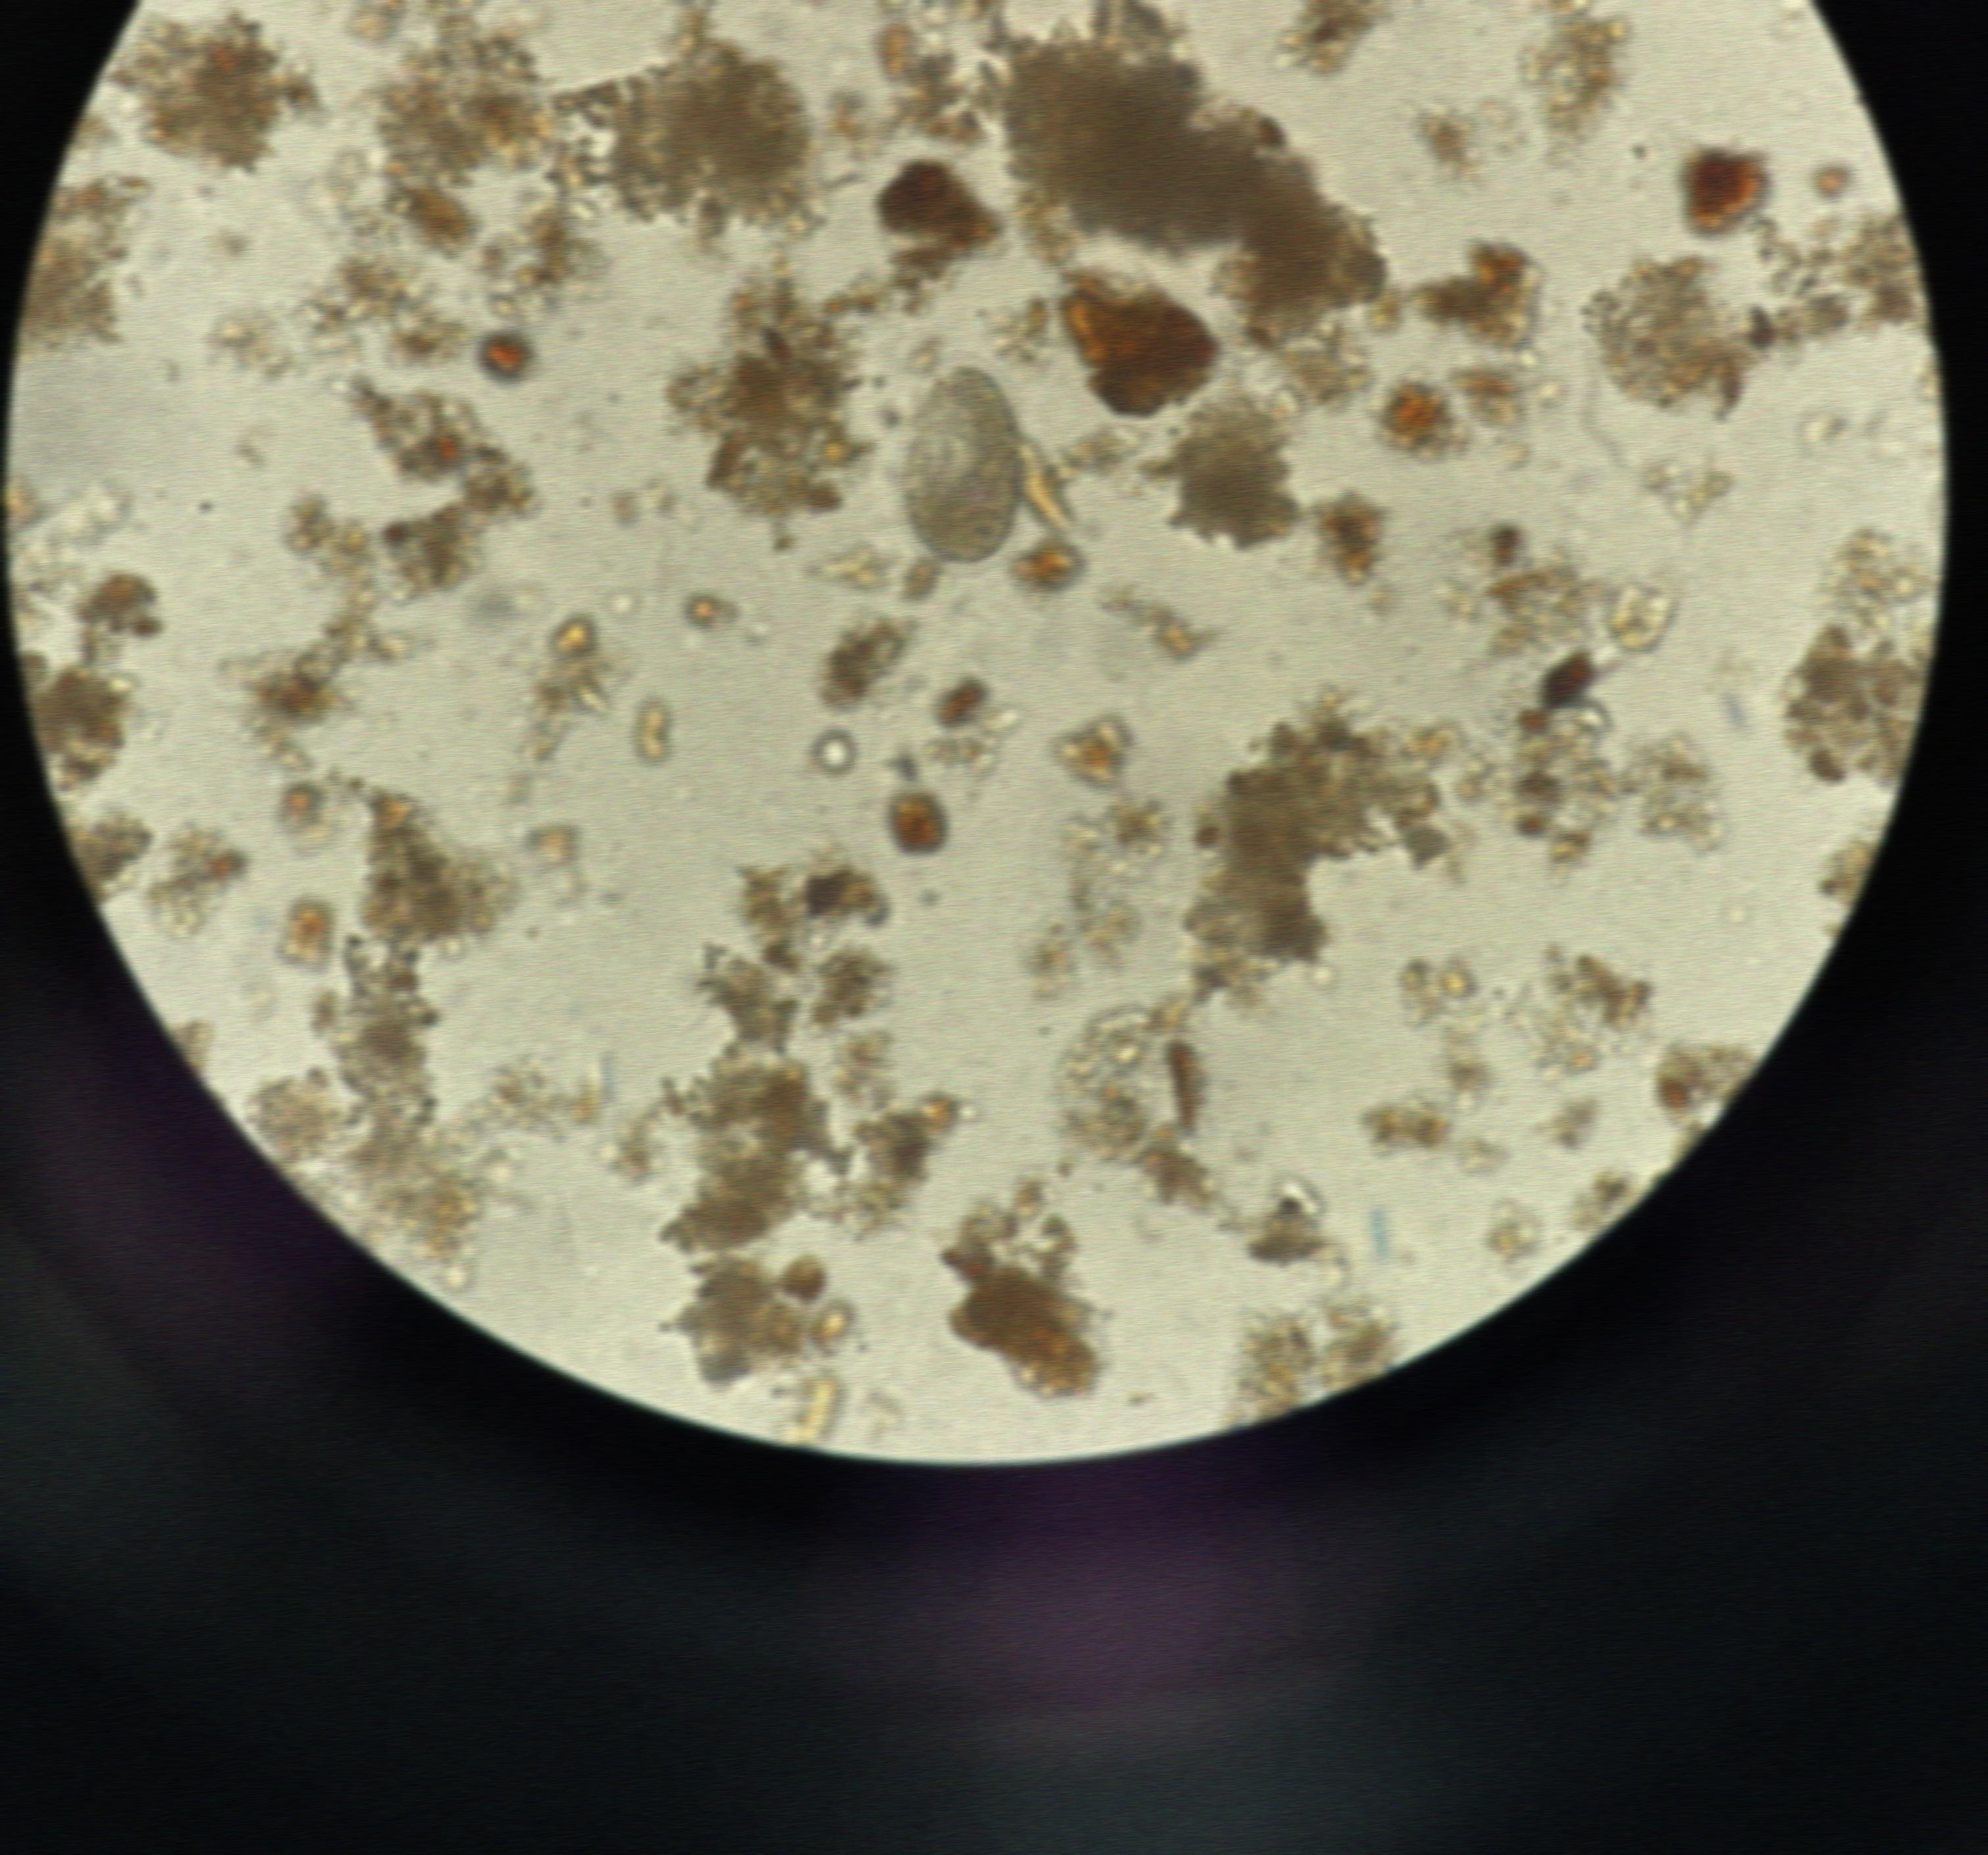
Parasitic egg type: Hookworm egg